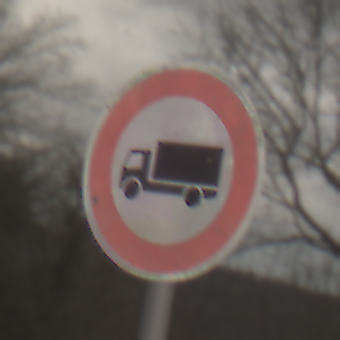
Verkehrszeichen: VerbotFuerKraftfahrzeugeUeberDreiKommaFuenfTonnen
Umgebung: Outdoor, Nature
Tageszeit: Midday
Wetter: Overcast
Licht: Natural
Jahreszeit: NotSpecified
Kontrast: LowContrast